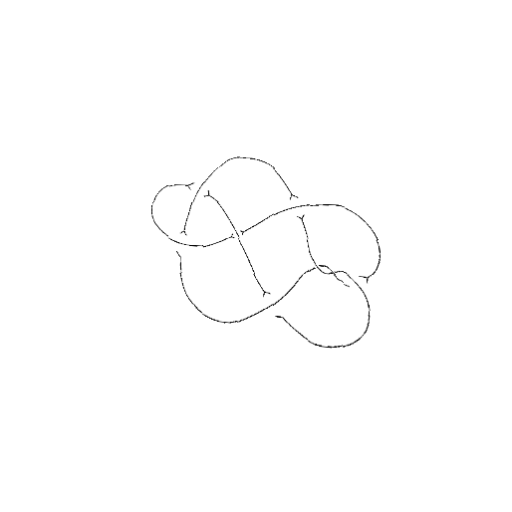
Crossing number: 8